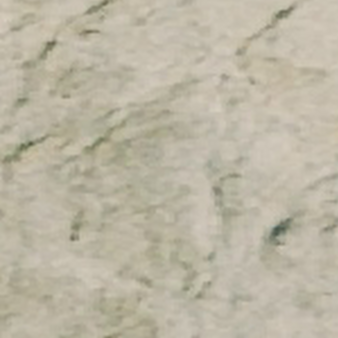
Label: other